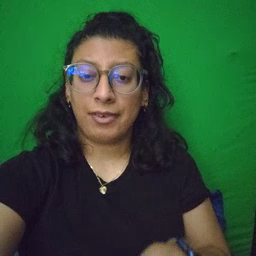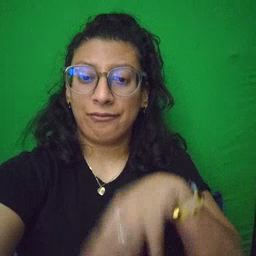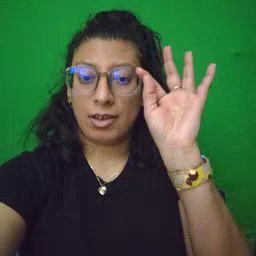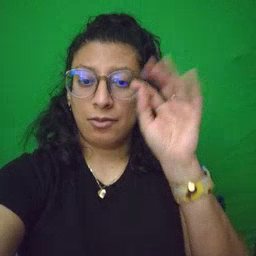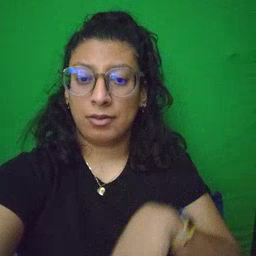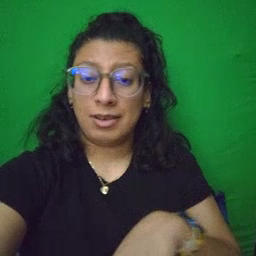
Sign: find